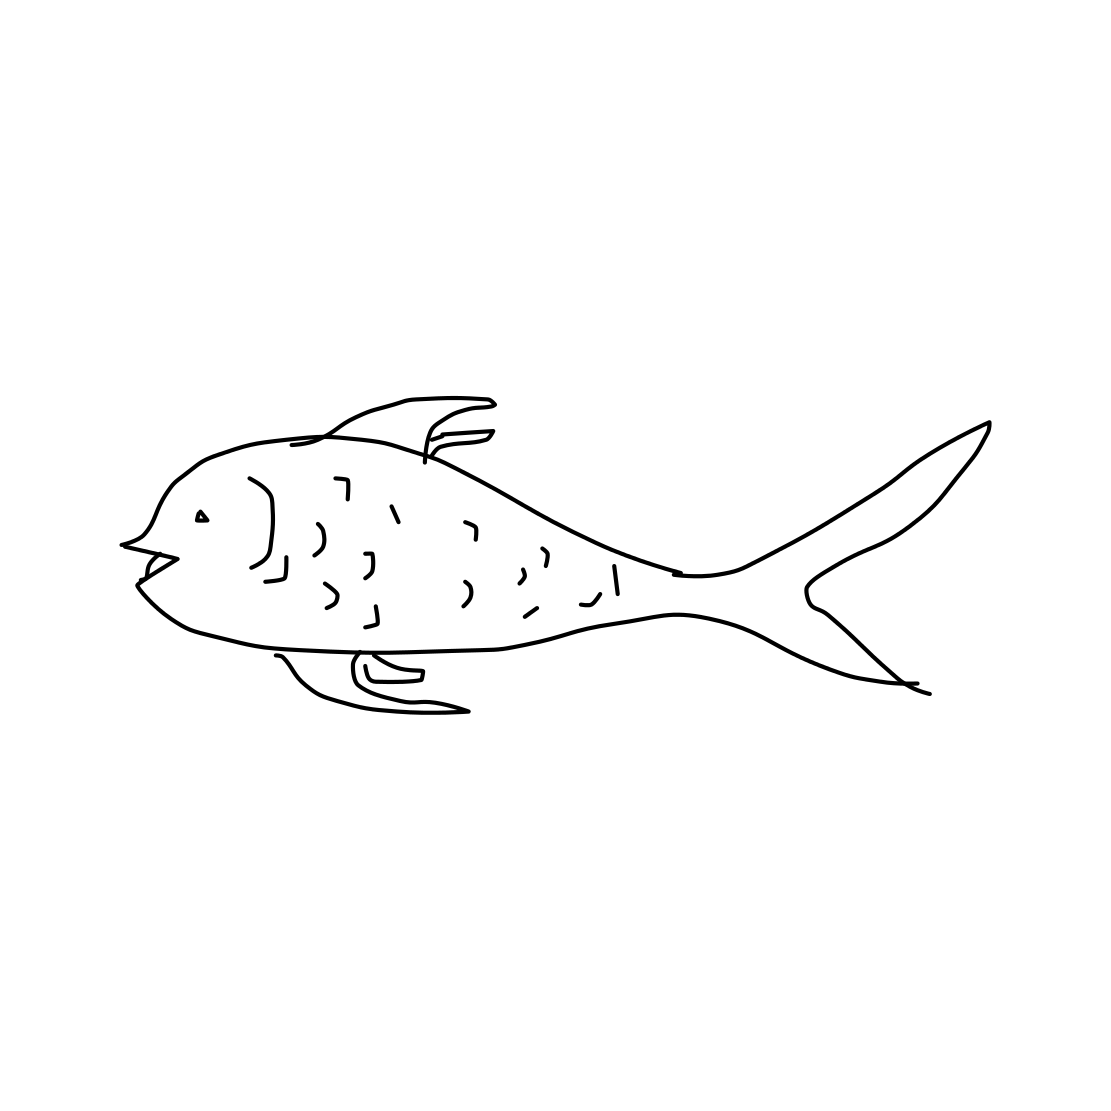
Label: fish